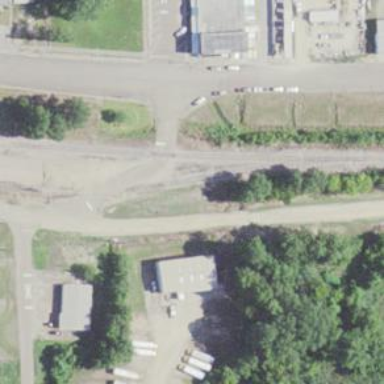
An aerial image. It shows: Railway service station.